Question: I'm using jqgrid with ruby on rails and as per my requiremnet in jqgrid listing page i need background color as dynamic for a particular column values.
Here is my code for helper,
'''
include JqgridsHelper
def colors_jqgrid
options = {:on_document_ready => true, :html_tags => false}
grid = [{
:sortable => true,
:url => '/colors',
:datatype => 'json',
:mtype => 'GET',
:colNames => ['colors_id','ID','External ID','name','Color Swatch','Actions'],
:colModel => [
{ :name => 'colors_id', :index => 'colors_id',:hidden => true},
{ :name => 'ID', :index => 'ID', :width => 180 ,:searchoptions => {
:sopt => ['eq','ne','bw','ew','cn'],
}},
{ :name => 'External ID', :index => 'color_id',:search=>false, :width => 180 ,:searchoptions => {
:sopt => ['eq','ne','bw','ew','cn'],
} },
{ :name => 'name', :index => 'name', :width => 180 ,:searchoptions => {
:sopt => ['eq','in'],
} },
{ :name => 'color_id', :index => 'Color Swatch',:search=>false, :width => 180},
{name:'Actions',index:'action',align:'center',sortable:false,formatter: 'function(cellvalue, options, rowObject) {
edit = "<span class="ui-icon ui-icon-pencil" title="Edit" style= "cursor:pointer;float:left;" onclick="window.location.href = '"'colors/edit?id="'"+options.rowId+"'"'"';"></span>";
edit += "<span class="ui-icon ui-icon-trash" title="Delete" style= "cursor:pointer;" onclick="jQuery.fn.fmatter.rowactions.call(this,'"'del'"');"></span>";
return edit;
}'.to_json_var },
],
:editurl => '/colors/grid_update',
:pager => '#colors_pager',
:rowNum => 10,
:rowList => [10, 20, 30],
:caption => 'Colors',
:autowidth => true,
:navigator=>true,
:excel=>true,
:viewrecords=>true,
:ondblClickRow => "function(rowId, iRow, iCol, e) { window.location = 'colors/edit?id='+ rowId; }".to_json_var
}]
pager = [:navGrid, "#colors_pager", { :del => false,:search=>true,:edit => false,:add => false},
{:closeAfterEdit => true, :closeOnEscape => true}, {}, {}, {:multipleSearch => true}, {}]
options = [:navButtonAdd, "#colors_pager", {caption: "Columns", title: "Reorder Columns", onClickButton: "function() { jQuery('#colors_list').jqGrid('columnChooser'); }".to_json_var }]
jqgrid_api 'colors_list', grid, pager, options
end
'''
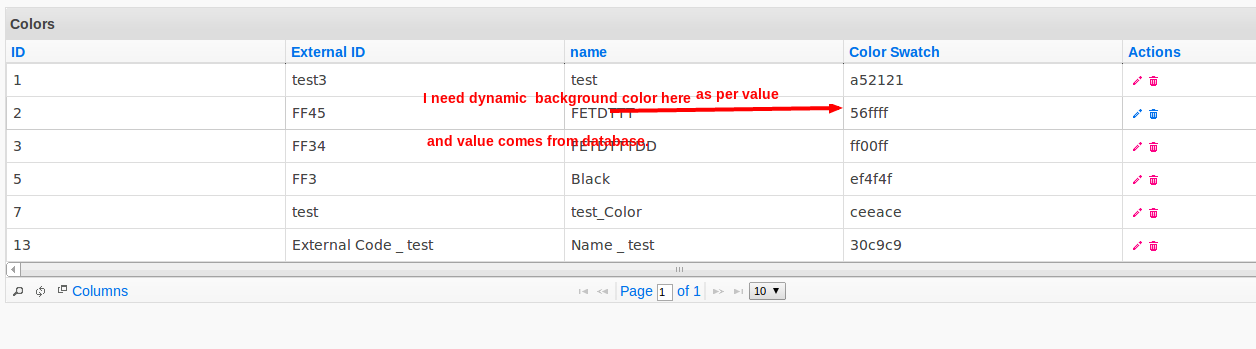
Answer: Add following line anywhere in grid variable section.
'''
:afterInsertRow => "function(rowId, data) { $("#colors_list").setCell(rowId, 'color_id', '', {'background-color':'#'+data.color_id }); }".to_json_var
'''
it requires 2 parameters. First is rowId which is identifier of row. second is data which is content of that row with all fields. so i used data.color_id for fetching color code which u want to use to set background color.